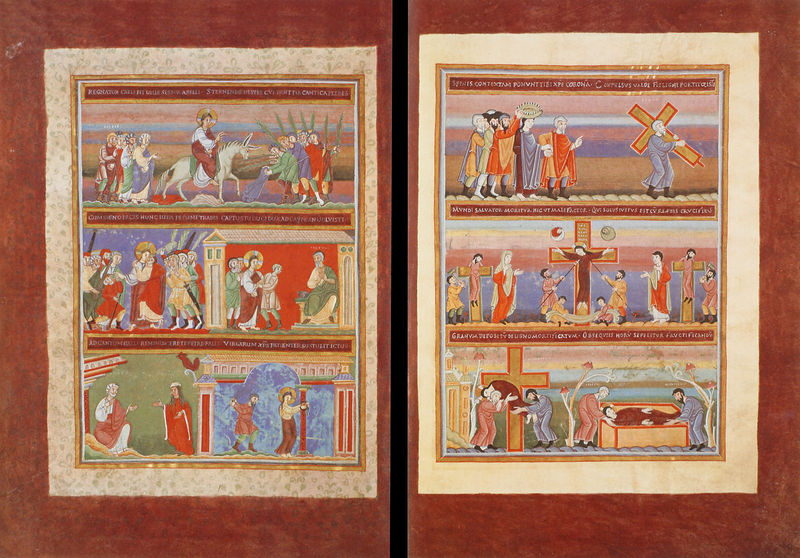
Titel: Codex aureus epternacensis
Institution: Nürnberg, Germanisches Nationalmuseum
Schlagwörter: bunt, rot, bibel, pilatus, grab, jesus, kreuzigung, sechs, jerusalem, biblisch, szenen, grablegung, purpur, kreuzgang, buchmalerei, passion, biblische szene, geisselung, legunggrab, schön gezeichnet